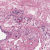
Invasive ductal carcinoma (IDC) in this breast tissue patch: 0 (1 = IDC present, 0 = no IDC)